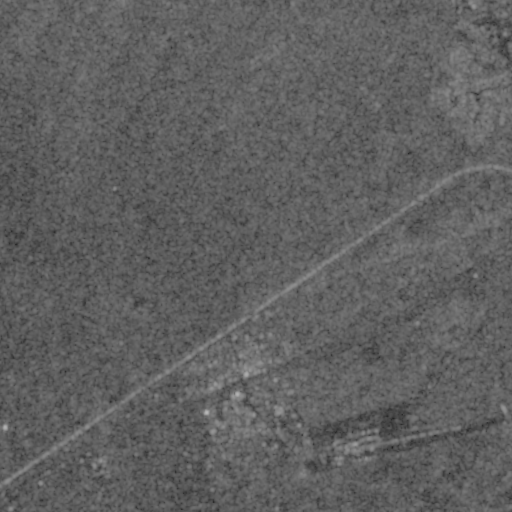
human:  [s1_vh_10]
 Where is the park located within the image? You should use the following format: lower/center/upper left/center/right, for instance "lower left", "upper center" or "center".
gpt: The park is located in the center right of the image.
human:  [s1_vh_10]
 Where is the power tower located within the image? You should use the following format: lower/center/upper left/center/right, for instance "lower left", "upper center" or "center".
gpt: The power tower is located in the upper left of the image.
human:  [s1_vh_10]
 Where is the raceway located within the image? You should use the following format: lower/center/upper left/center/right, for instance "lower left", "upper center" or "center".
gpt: The raceway is located in the lower right of the image.
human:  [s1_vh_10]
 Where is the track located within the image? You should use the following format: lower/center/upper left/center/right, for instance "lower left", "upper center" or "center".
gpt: The track is located in the lower right of the image.
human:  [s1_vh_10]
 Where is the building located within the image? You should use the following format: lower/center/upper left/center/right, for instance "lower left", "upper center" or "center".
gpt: The building is located in the lower center of the image.
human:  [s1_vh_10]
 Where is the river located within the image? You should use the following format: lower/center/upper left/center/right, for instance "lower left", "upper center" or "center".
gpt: The river is located in the upper left of the image.
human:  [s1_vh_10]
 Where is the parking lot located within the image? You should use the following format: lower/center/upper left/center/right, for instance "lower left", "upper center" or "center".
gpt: There is no parking lot in the image.

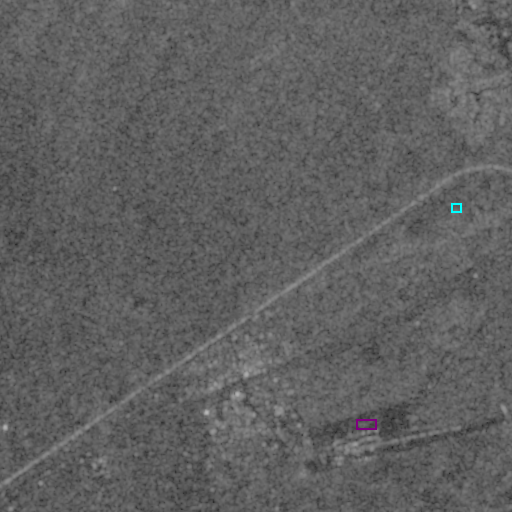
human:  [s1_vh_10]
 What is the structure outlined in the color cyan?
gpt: The structure outlined in cyan is a park.
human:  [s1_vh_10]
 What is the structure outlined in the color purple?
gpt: The structure outlined in purple is a track.
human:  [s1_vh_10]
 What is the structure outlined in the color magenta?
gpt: There is no magenta outline.